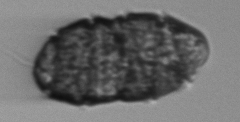
Label: Margalefidinium